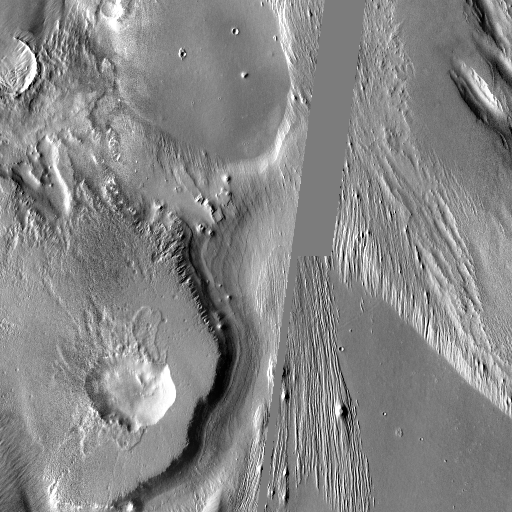
Crater classes present: Background, Other, Layered, Buried